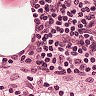
Metastatic tissue present: no